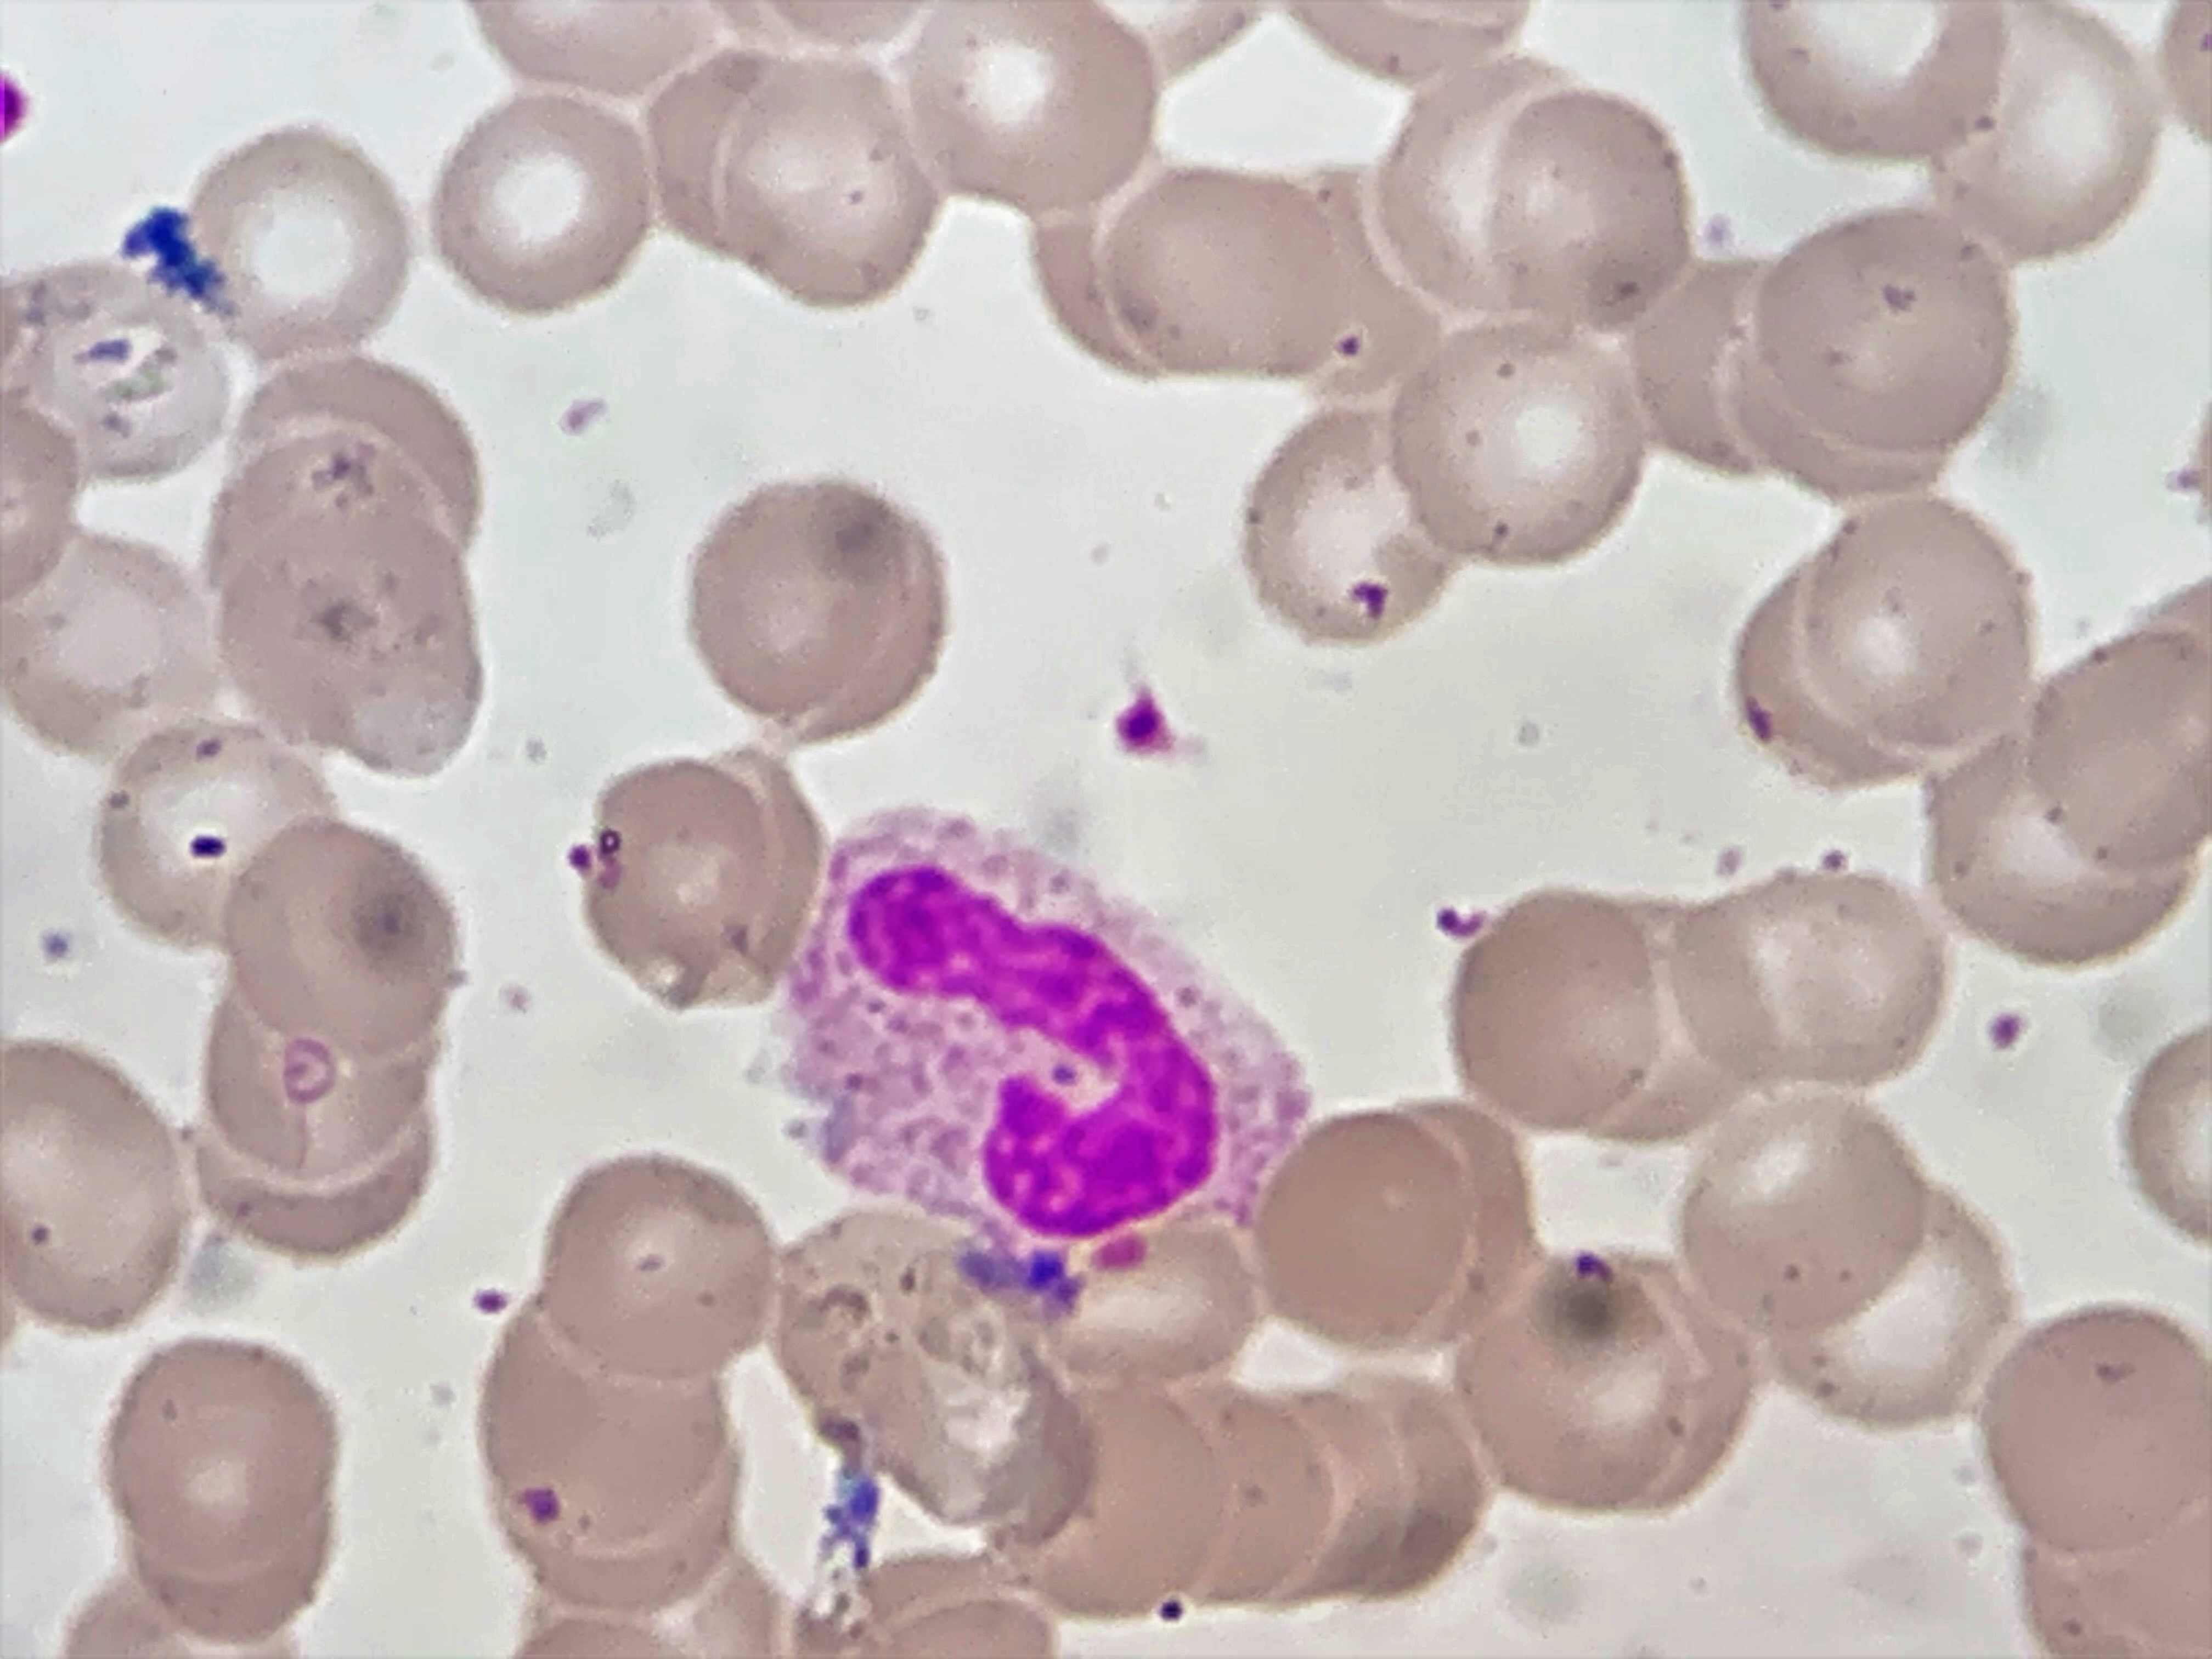
Cell type: NEUTROPHILS